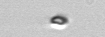
Label: nanoplankton_mix